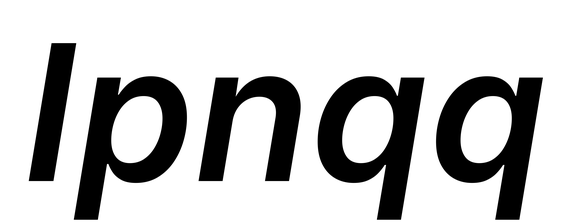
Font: Inter-Italic_SemiBold_Italic